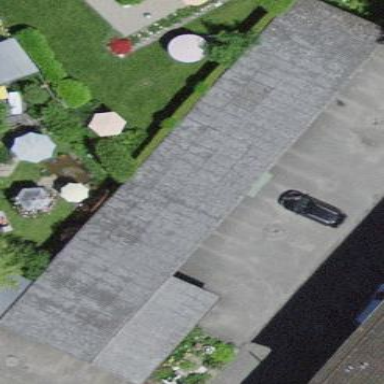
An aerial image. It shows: Flat roofed garages.